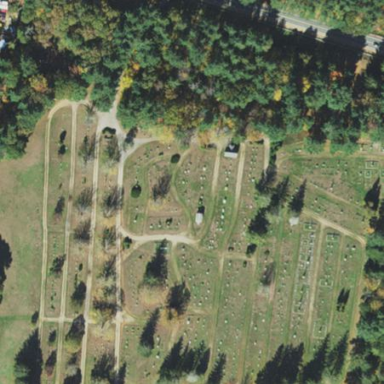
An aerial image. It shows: Cemetery that holds historical significance.